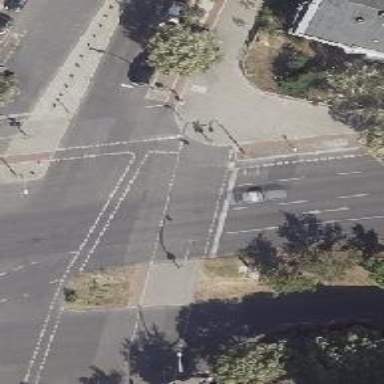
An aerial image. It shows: Secondary road with asphalt surface. It features cycle track on the right side and is dual carriageway.